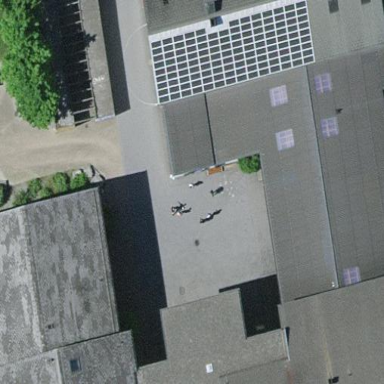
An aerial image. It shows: School building.